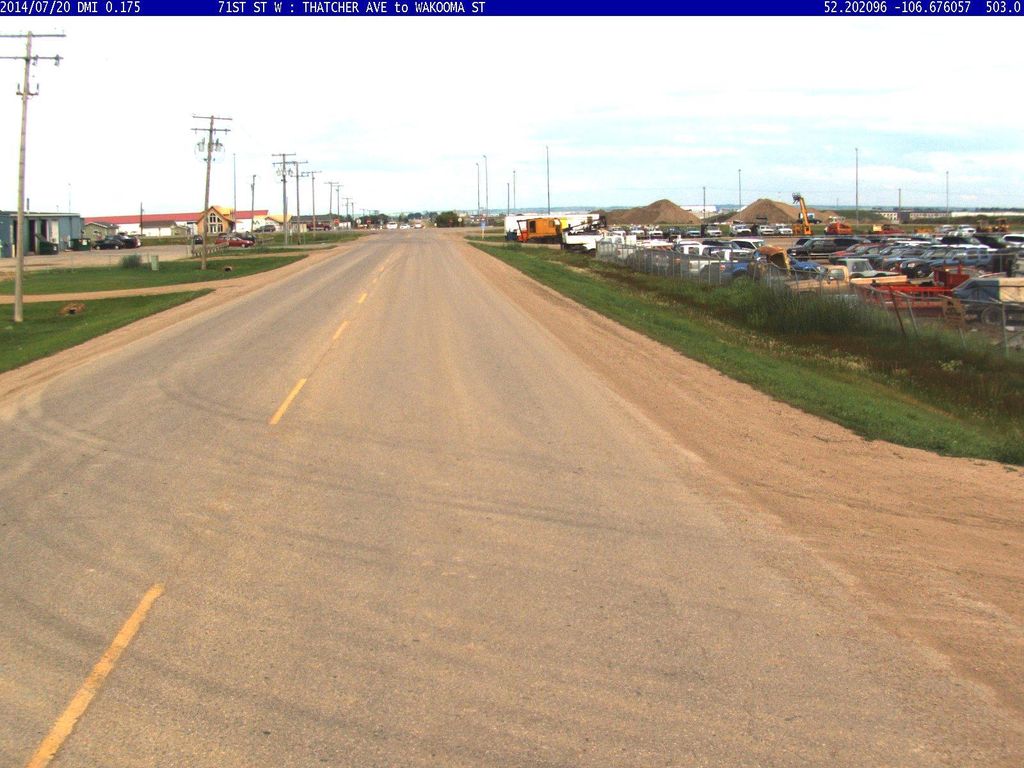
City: saskatoon